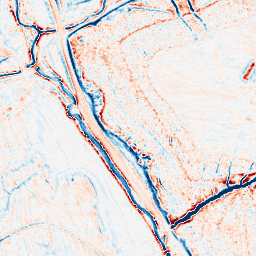
Category: edge_preserving
Decomposition family: anisotropic_diffusion
Decomposition parameters: iterations: 50
kappa: 10
gamma: 0.05
Upsampling method: quadratic
Upsampling parameters: scale: 2
Upsampling scale: 2